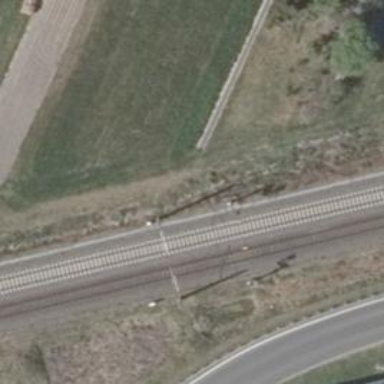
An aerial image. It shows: Railway signal.